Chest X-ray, AP view. Patient: 36 years old, sex M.
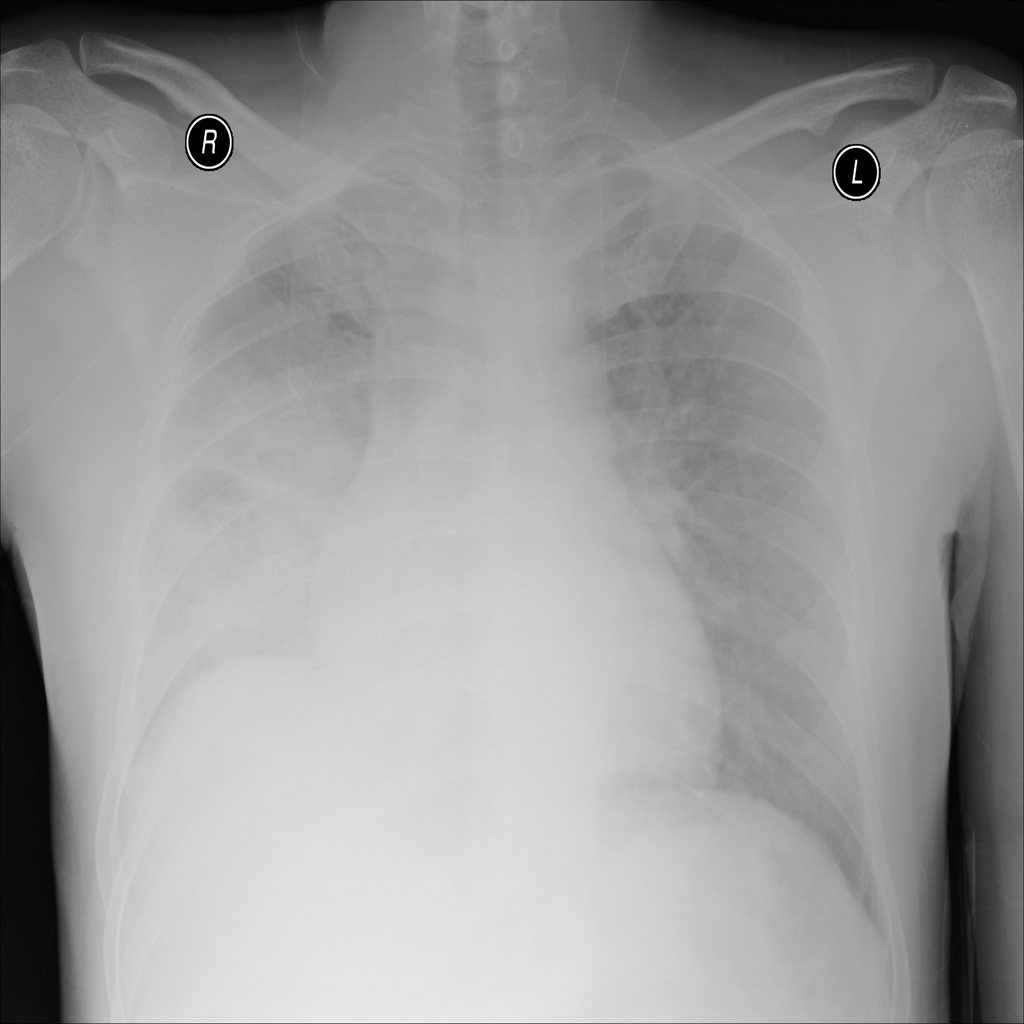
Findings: No Finding